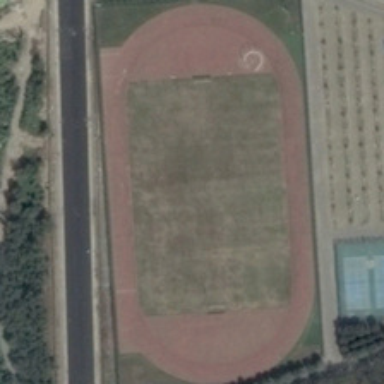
Some green trees are near a playground .